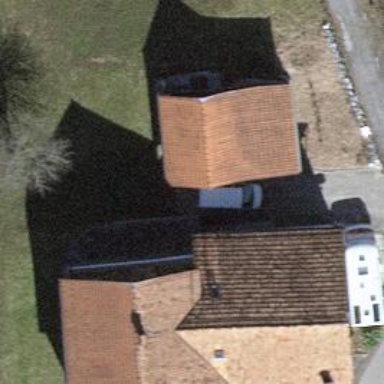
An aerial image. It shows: Driveway.